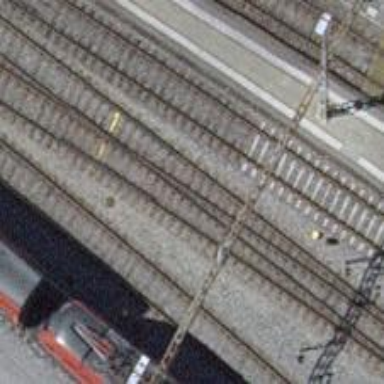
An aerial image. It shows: Electrified rail siding with contact line.